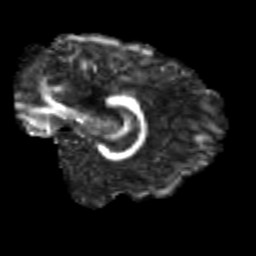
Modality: FA
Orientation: sagittal
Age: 20
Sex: female
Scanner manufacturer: siemens
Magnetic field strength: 3 T
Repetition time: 3.5 s
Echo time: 0.113 s